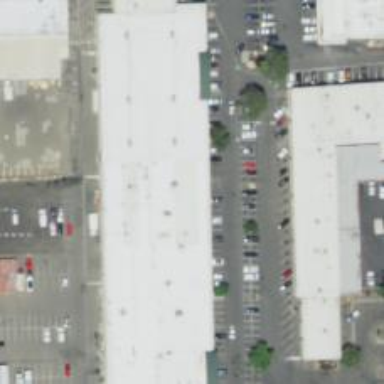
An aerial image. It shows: Supermarket.